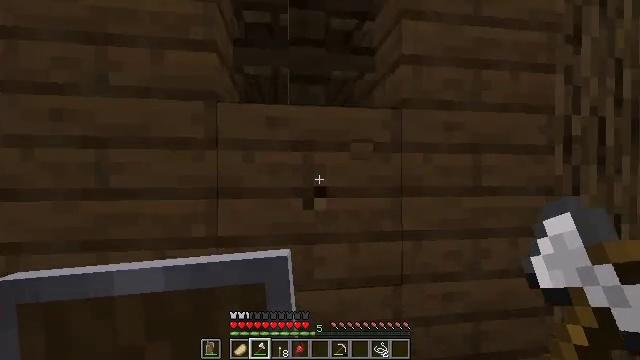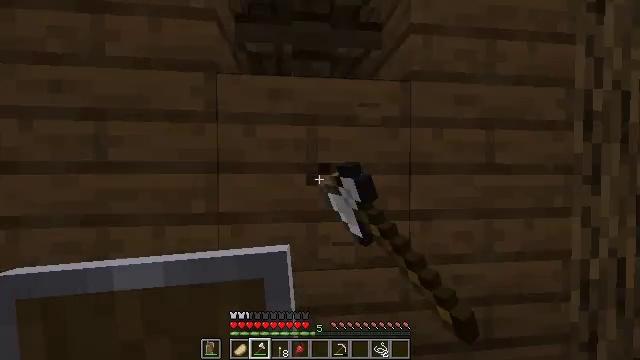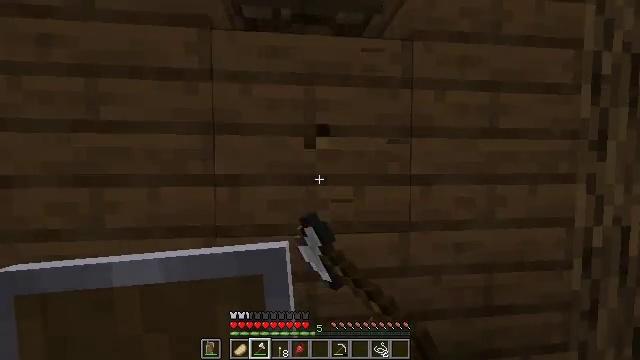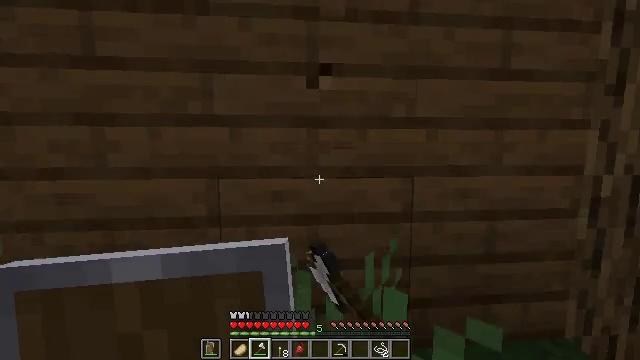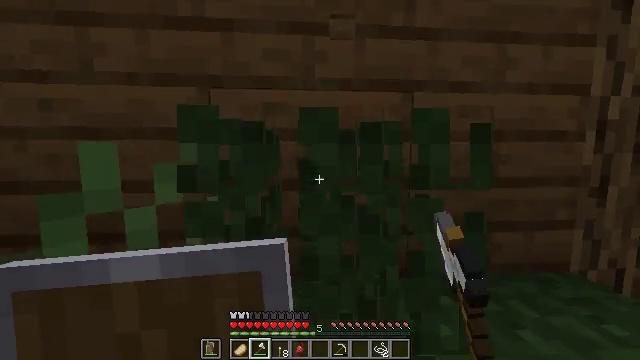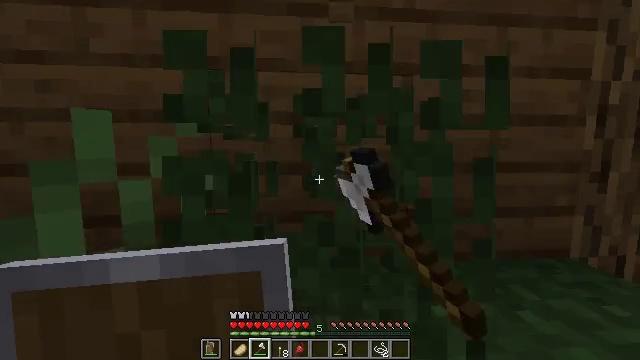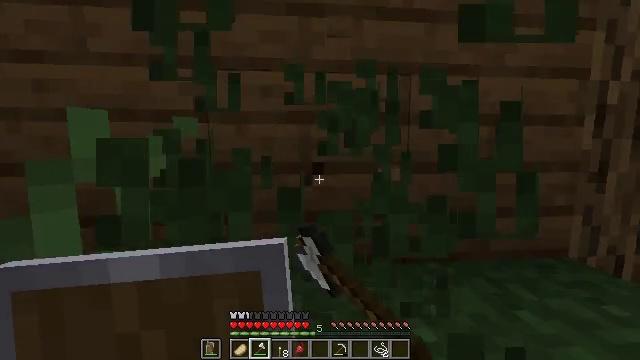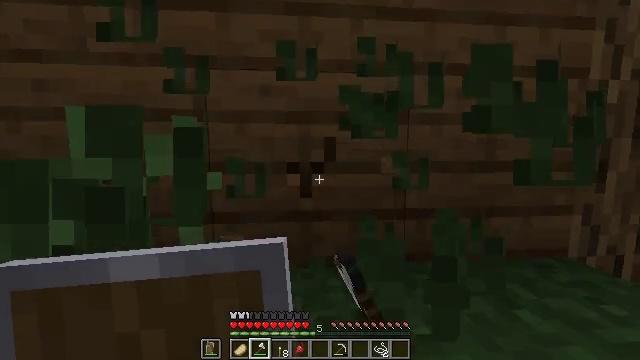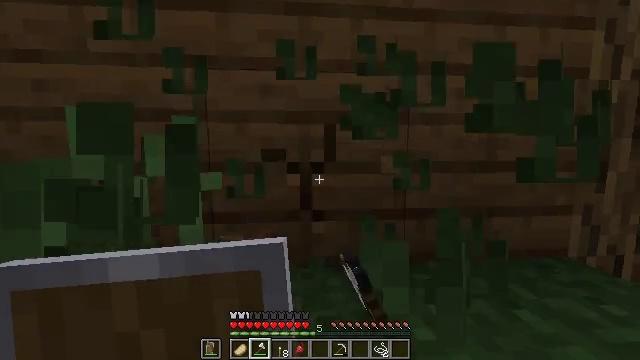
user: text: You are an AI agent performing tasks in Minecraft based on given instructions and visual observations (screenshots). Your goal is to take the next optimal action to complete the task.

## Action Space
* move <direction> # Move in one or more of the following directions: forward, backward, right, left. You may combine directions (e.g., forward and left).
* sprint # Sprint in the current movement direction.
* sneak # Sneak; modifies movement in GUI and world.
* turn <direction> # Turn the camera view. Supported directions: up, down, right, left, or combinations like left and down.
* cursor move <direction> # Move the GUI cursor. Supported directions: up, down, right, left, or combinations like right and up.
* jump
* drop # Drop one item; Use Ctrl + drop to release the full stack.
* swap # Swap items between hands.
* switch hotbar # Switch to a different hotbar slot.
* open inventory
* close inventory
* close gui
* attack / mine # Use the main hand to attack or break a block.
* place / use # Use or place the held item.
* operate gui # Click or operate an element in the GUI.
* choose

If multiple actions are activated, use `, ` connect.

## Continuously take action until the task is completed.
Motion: motion action
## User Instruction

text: Gather grass by holding the left mouse button.
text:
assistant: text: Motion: turn left, attack / mine
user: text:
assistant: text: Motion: turn down, attack / mine
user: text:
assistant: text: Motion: turn left and down, attack / mine
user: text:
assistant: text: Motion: attack / mine
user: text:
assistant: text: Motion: attack / mine
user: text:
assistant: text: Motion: attack / mine
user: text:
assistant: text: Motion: attack / mine
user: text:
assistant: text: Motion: attack / mine
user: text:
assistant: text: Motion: attack / mine